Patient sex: F
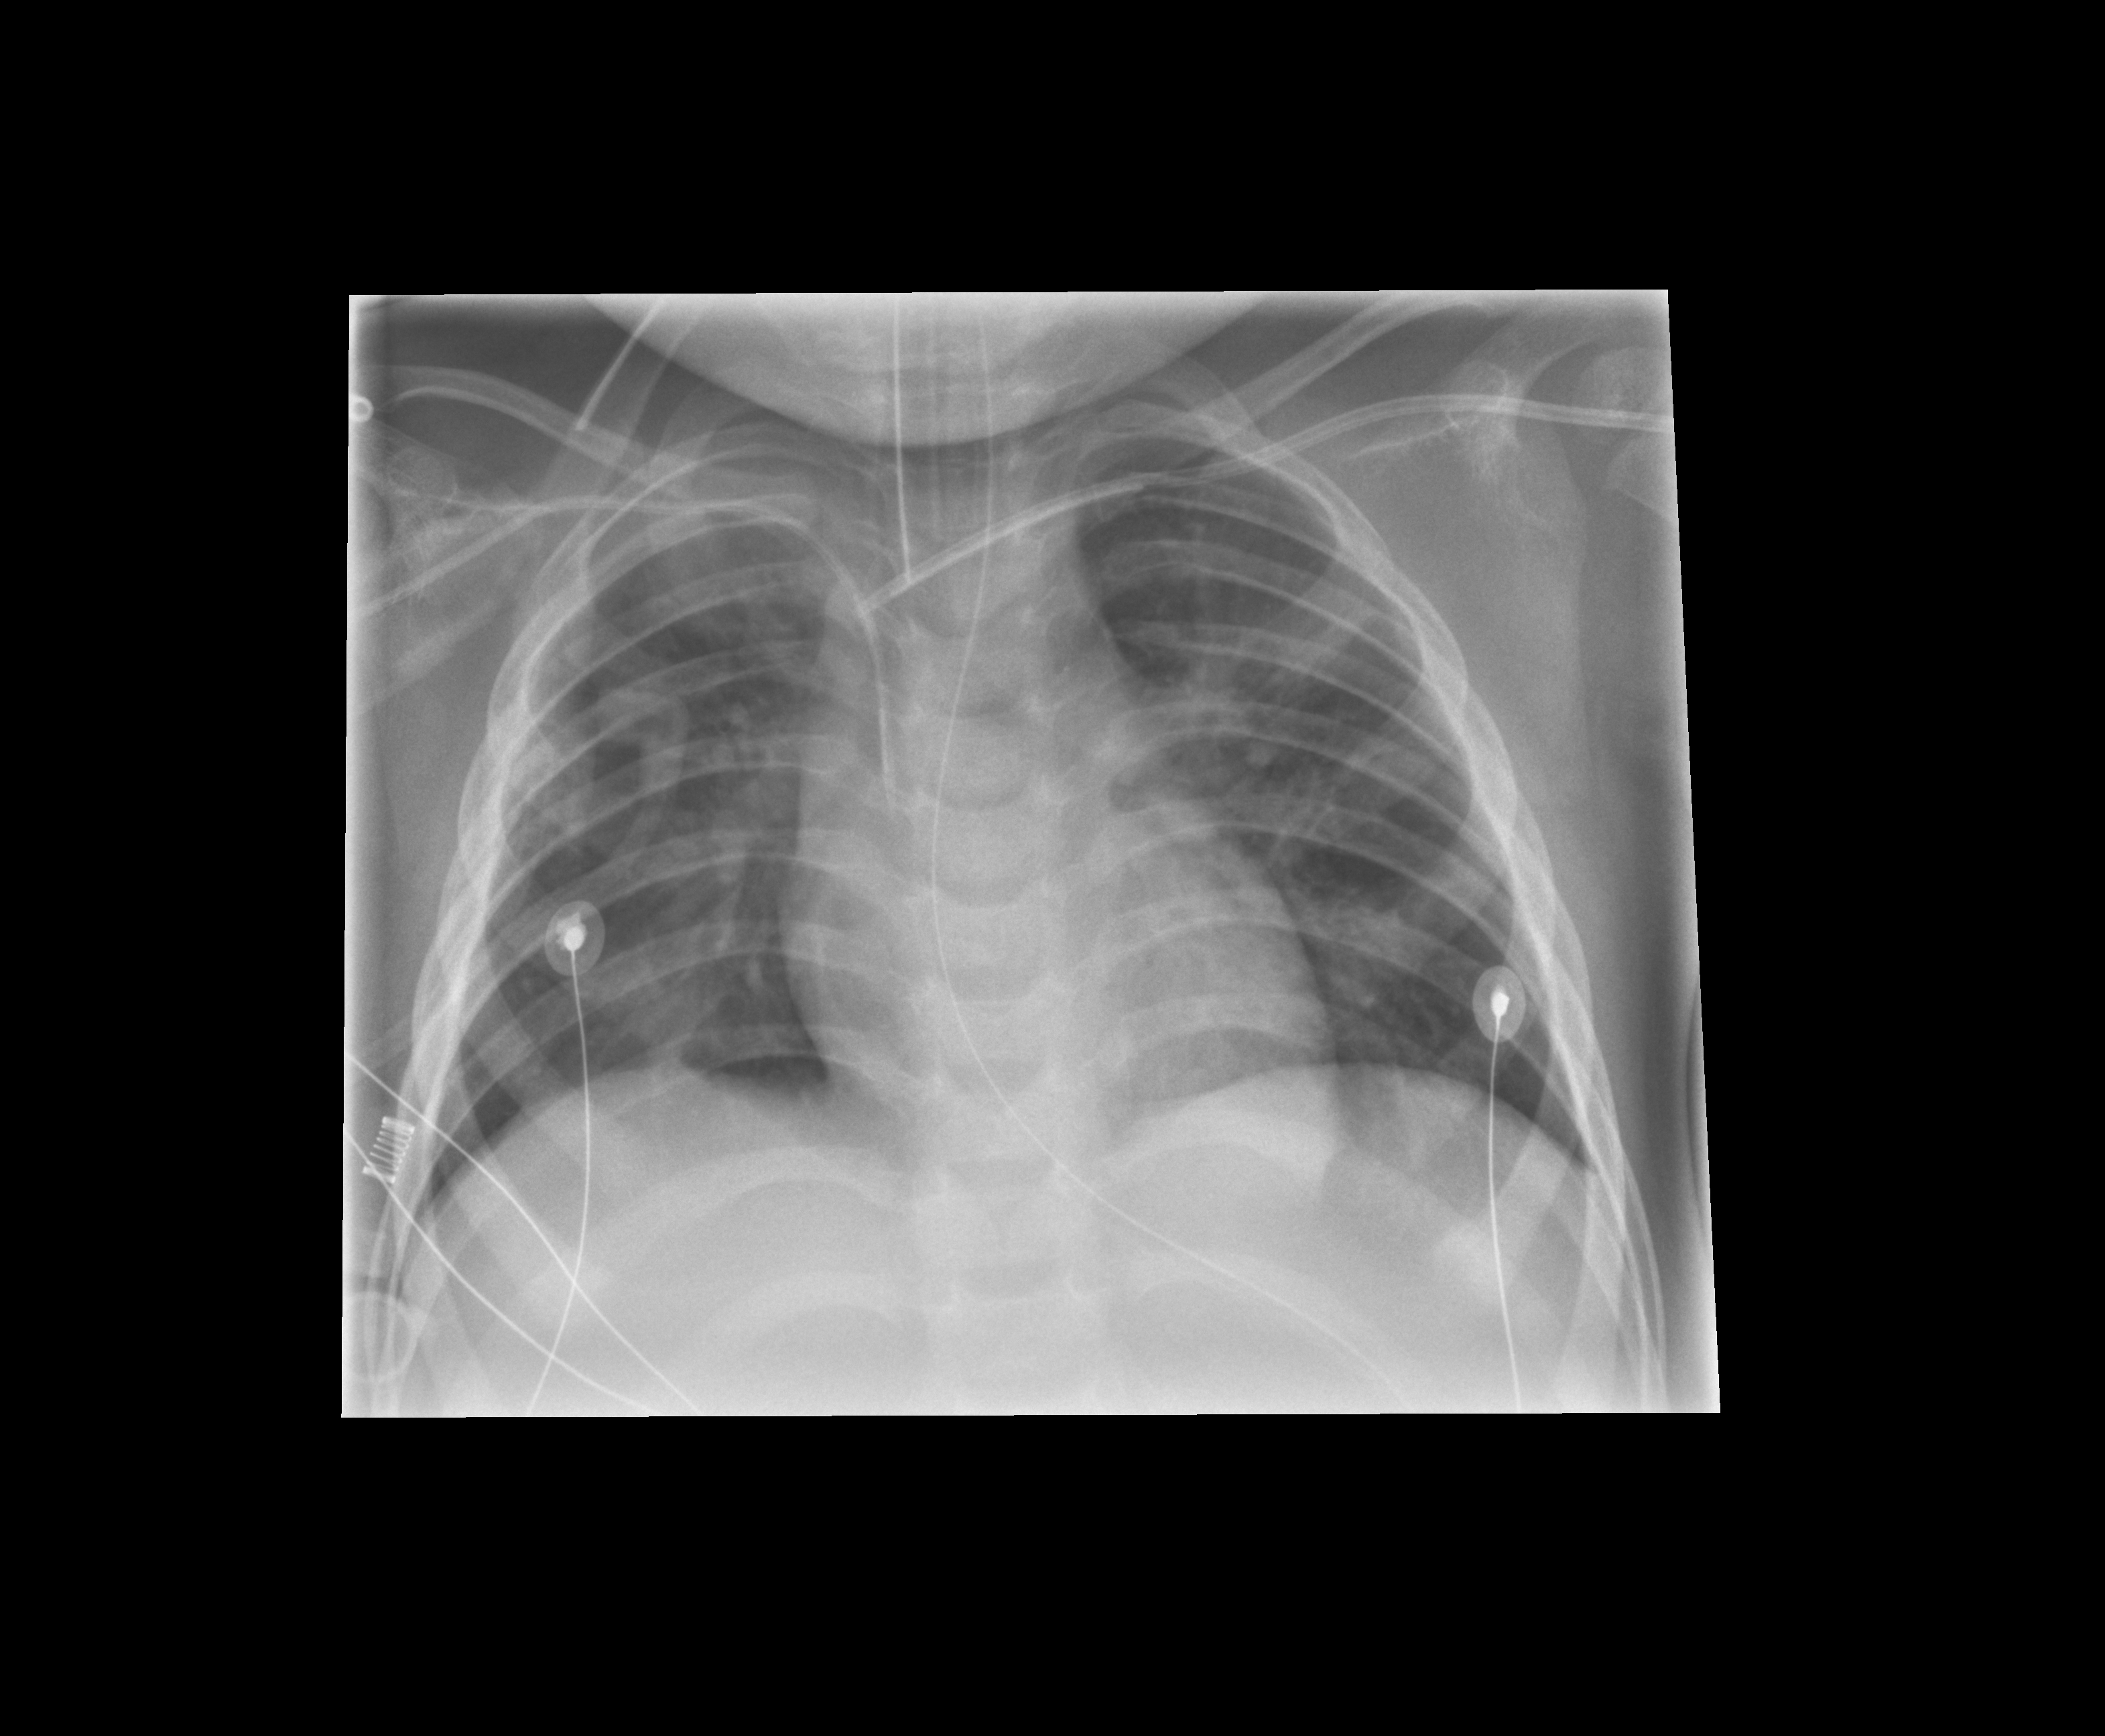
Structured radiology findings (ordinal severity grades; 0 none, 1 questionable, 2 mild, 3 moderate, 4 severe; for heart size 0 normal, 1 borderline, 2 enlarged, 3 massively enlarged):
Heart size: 0
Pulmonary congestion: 0
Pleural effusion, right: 0
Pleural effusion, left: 0
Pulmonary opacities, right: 1
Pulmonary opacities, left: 0
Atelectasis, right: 2
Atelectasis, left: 0